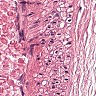
Metastatic tissue present: no